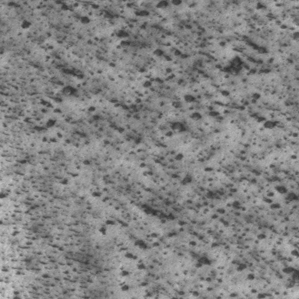
Label: frost